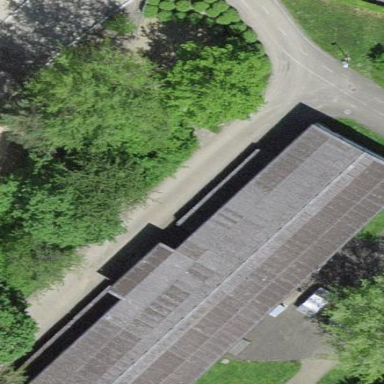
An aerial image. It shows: School building.